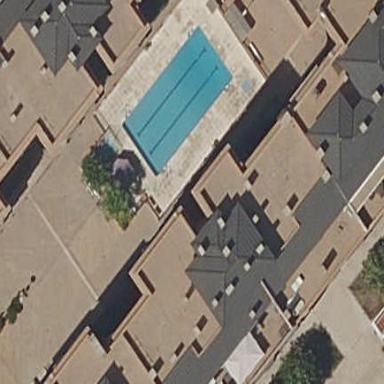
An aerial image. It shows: Swimming pool located in leisure land.